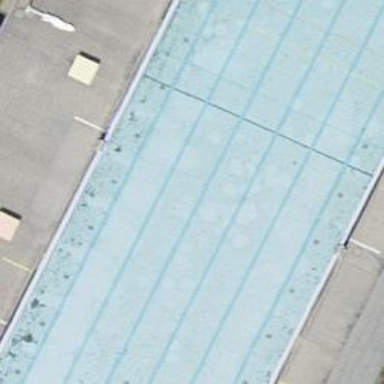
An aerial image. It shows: Swimming pool located in leisure land.